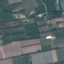
Label: PermanentCrop